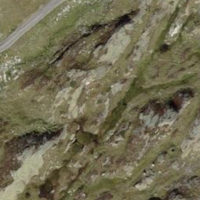
EUNIS habitat code: 26
Species observed at this site:
Bartsia alpina